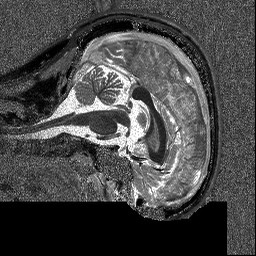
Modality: T1map
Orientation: sagittal
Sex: male